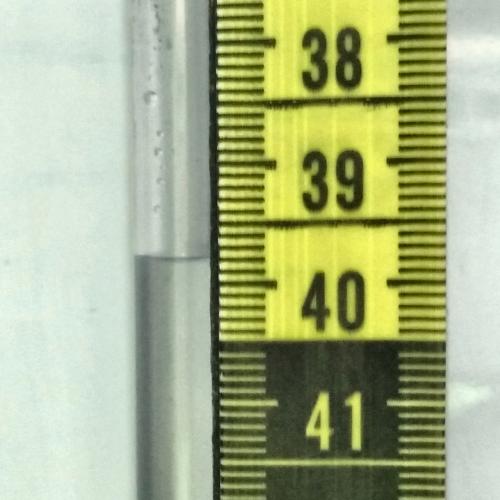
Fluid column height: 39.8 cm